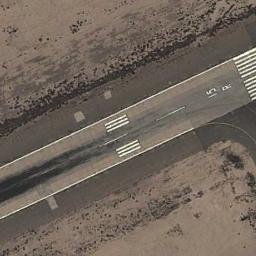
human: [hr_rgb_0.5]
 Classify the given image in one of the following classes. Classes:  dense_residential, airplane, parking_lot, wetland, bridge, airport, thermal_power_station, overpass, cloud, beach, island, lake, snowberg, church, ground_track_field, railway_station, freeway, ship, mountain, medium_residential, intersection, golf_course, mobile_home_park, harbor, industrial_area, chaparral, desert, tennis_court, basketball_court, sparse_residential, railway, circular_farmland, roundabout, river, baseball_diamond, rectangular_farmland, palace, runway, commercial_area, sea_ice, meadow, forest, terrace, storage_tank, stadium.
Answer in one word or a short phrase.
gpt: runway